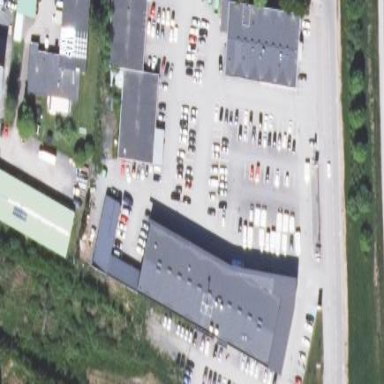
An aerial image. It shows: Building that houses car shop.